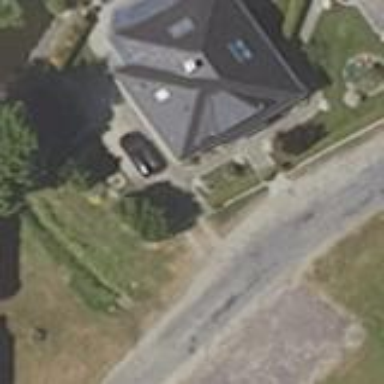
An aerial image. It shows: Simple and straightforward house.